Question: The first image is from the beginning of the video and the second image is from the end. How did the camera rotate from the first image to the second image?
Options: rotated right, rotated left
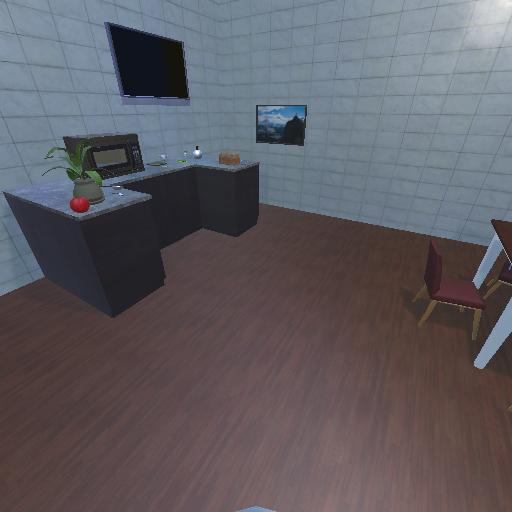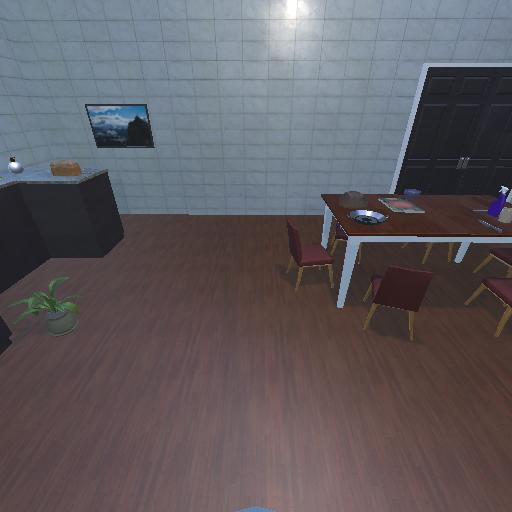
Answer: rotated right